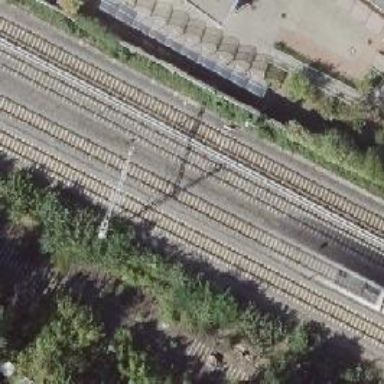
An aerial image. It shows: Railway signal.